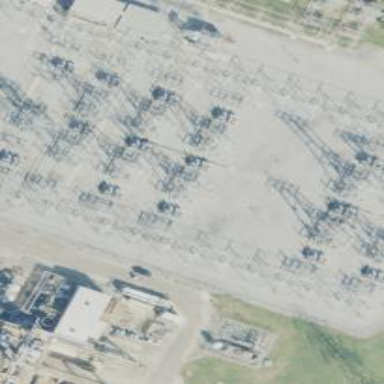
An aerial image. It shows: Switch used for power control.